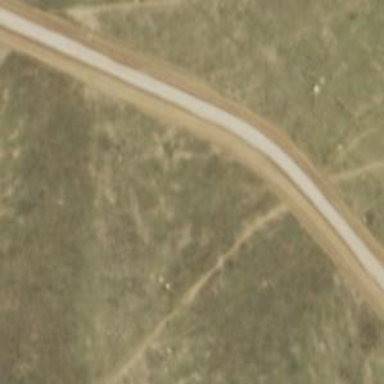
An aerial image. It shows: Road leading to wind farm area designated for service vehicles.